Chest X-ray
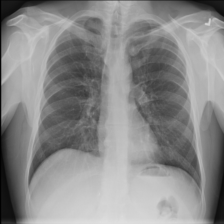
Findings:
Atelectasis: negative
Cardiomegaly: negative
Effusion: negative
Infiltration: positive
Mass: negative
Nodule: negative
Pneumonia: negative
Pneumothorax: negative
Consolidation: negative
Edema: negative
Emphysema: negative
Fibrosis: negative
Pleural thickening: negative
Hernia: negative